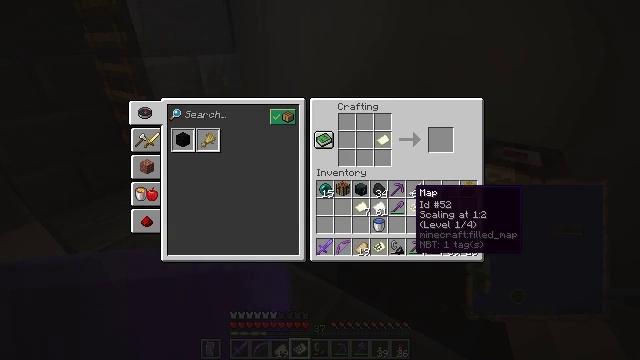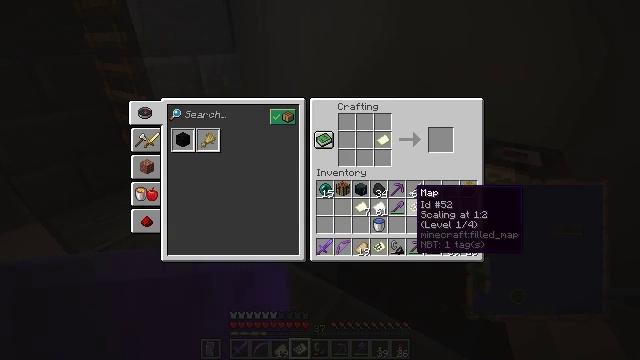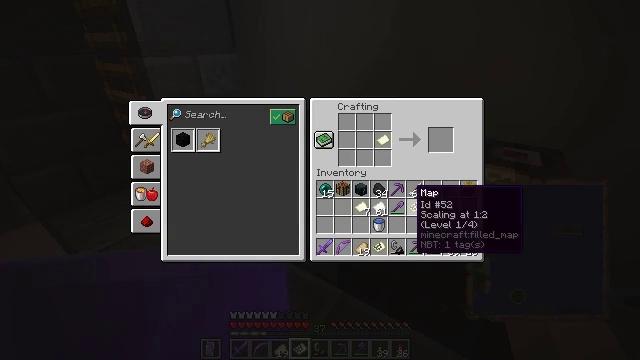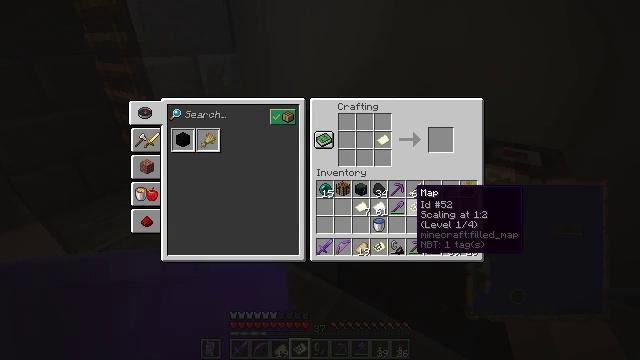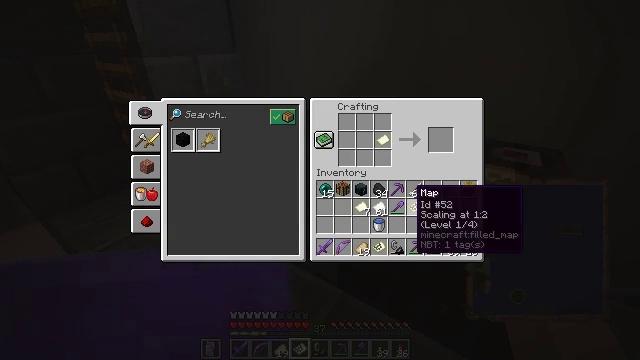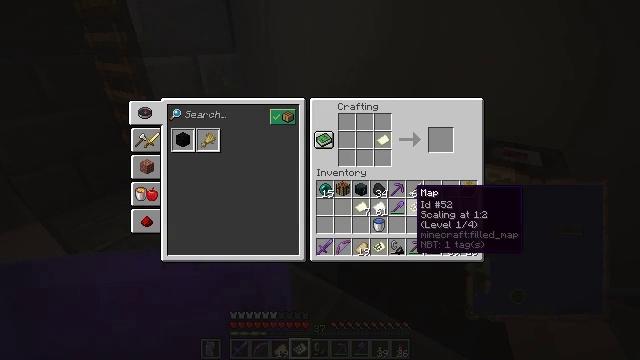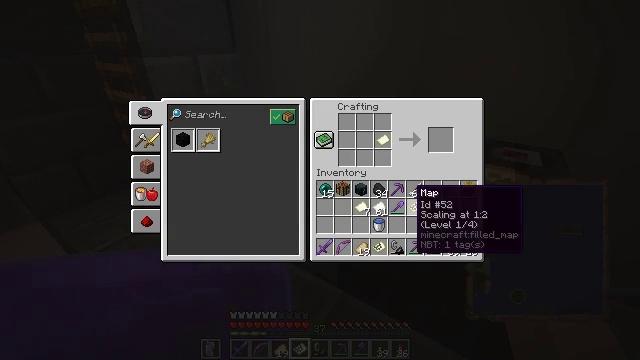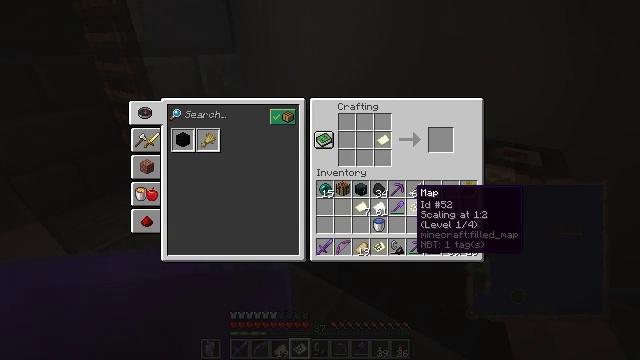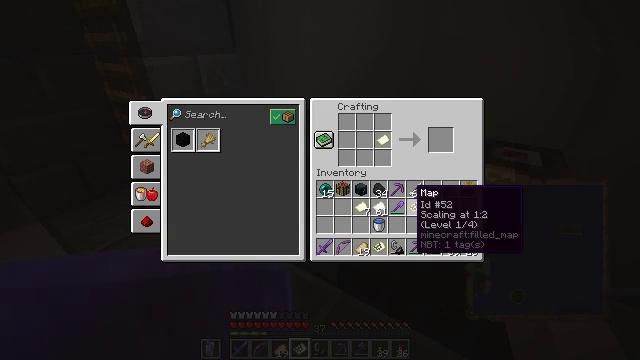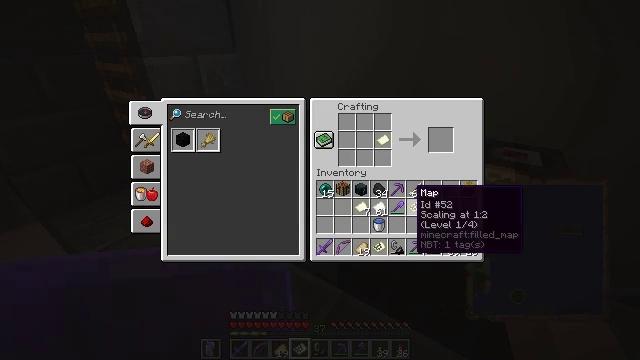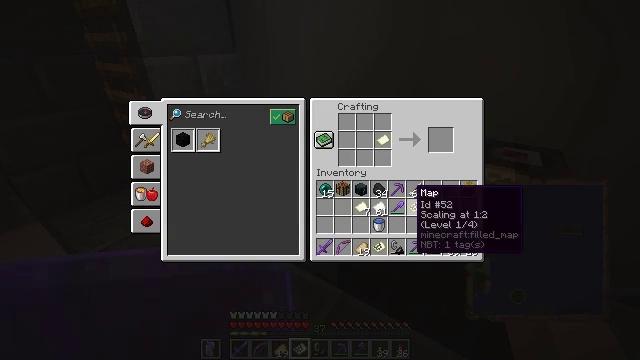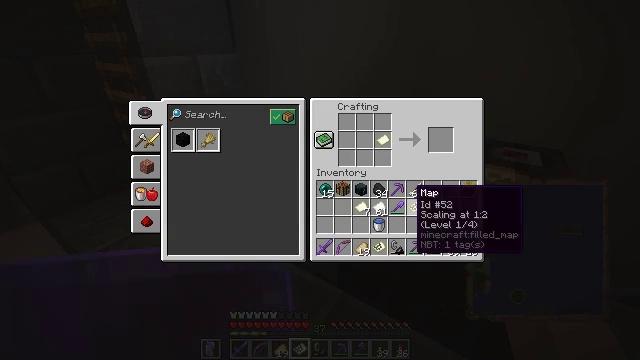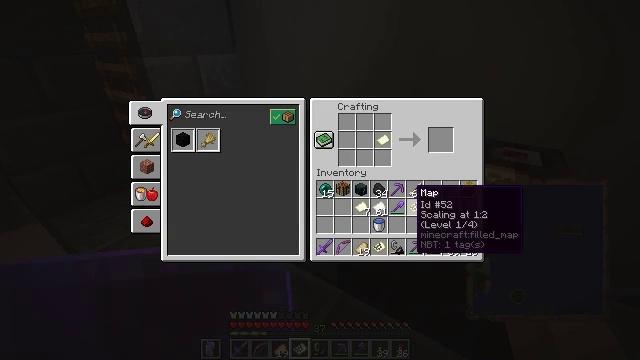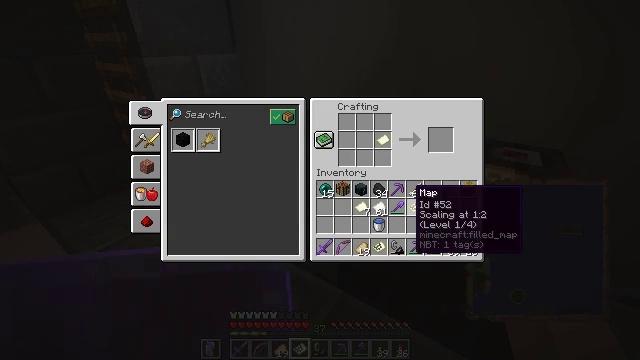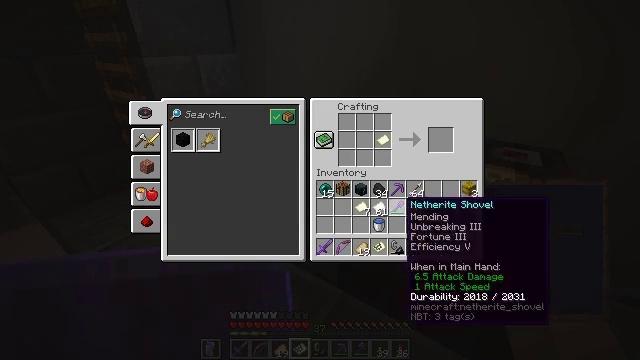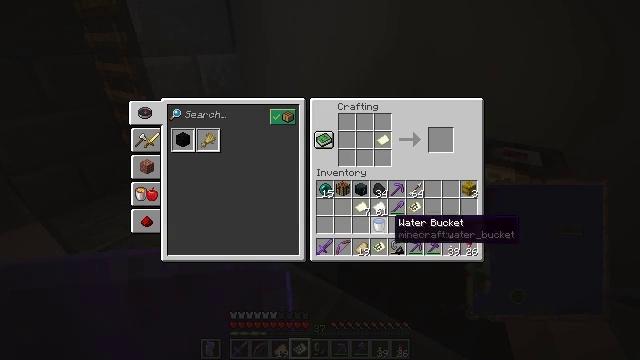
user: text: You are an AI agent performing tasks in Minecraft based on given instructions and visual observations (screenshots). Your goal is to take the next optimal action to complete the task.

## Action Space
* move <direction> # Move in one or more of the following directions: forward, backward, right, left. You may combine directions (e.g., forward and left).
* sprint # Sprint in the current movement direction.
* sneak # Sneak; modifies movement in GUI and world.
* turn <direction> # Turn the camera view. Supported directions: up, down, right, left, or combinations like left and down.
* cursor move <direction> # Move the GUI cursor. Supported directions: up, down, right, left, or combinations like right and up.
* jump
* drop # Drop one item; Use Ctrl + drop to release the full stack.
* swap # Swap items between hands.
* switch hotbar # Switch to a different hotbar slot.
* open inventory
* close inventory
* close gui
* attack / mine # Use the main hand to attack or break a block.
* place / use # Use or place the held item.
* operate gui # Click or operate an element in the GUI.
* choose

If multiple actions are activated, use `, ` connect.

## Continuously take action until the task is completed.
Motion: motion action
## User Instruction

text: Use the crafting table to create a filled map.
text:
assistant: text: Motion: no_op
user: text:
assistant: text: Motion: no_op
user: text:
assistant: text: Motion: no_op
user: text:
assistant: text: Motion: no_op
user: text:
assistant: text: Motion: no_op
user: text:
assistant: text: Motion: no_op
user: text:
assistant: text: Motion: no_op
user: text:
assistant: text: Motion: no_op
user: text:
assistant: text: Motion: no_op
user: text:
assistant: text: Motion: no_op
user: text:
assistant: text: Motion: no_op
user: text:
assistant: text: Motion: no_op
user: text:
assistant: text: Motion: no_op
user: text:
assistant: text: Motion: turn left and down
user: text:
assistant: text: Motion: turn left and down
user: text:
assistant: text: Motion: turn down
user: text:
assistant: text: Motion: no_op
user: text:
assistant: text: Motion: no_op
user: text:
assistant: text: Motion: no_op
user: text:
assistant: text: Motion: no_op
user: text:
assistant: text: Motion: no_op
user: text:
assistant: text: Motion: no_op
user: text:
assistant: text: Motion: no_op
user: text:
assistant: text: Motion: no_op
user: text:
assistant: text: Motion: no_op
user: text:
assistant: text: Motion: no_op
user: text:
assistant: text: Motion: no_op
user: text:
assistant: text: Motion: no_op
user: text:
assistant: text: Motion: attack / mine
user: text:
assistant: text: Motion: attack / mine